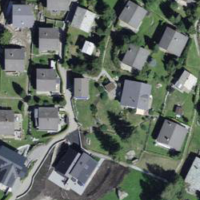
EUNIS habitat code: 55
Species observed at this site:
Aglais urticae